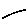
Label: line